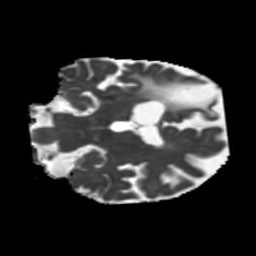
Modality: MD
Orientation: coronal
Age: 61
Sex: male
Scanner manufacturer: siemens
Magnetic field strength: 3 T
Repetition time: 5.25 s
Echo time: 0.08 s